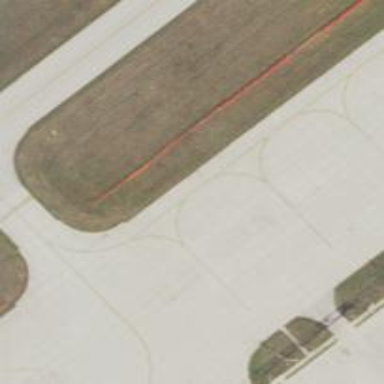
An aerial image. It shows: Image of taxiway at airport.